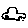
Label: car